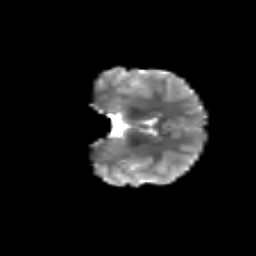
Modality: T2w
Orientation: coronal
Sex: female
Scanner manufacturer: siemens
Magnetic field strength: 3 T
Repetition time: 5 s
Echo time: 0.071 s